Question: EDIT
Oh, and one more thing, longtitute works great, but when lattitute reached about 1.57 it flips over...

oh, only the rotation speed starts to build up when it makes more the one turn. guess have to reset the tempMouse after each rotation.
'''
private void mouseWheel(object sender, MouseWheelEventArgs e)
{
if (e.Delta < 0) { distance = distance - 0.5; } else { distance = distance + 0.5; }
Point3D position = new Point3D
(
Math.Cos(longitude) * Math.Cos(latitude) * distance,
Math.Sin(latitude) * distance,
Math.Sin(longitude) * Math.Cos(latitude) * distance
);
_perspectiveCamera.Position = position;
}
private void mouseMove(object sender, MouseEventArgs e)
{
if ( e.LeftButton == MouseButtonState.Pressed )
{
if (isLeftDown == false)
{
isLeftDown = true;
tempMouseX = this.PointToScreen(Mouse.GetPosition(this)).X;
tempMouseY = this.PointToScreen(Mouse.GetPosition(this)).Y;
}
else
{
double currentDelataX = tempMouseX - this.PointToScreen(Mouse.GetPosition(this)).X;
double currentDelataY = tempMouseY - this.PointToScreen(Mouse.GetPosition(this)).Y;
longitude = longitude - currentDelataX / 5000;
latitude = latitude - currentDelataY / 5000;
Point3D objectPosition = new Point3D(0, 0, 0);
Point3D position = new Point3D
(
Math.Cos(longitude) * Math.Cos(latitude) * distance,
Math.Sin(latitude) * distance,
Math.Sin(longitude) * Math.Cos(latitude) * distance
);
_perspectiveCamera.Position = position;
Vector3D lookDirection = objectPosition - position;
_perspectiveCamera.LookDirection = lookDirection;
}
}
/////////////////////////////////////////
if (e.LeftButton == MouseButtonState.Released)
{
isLeftDown = false;
}
}
'''
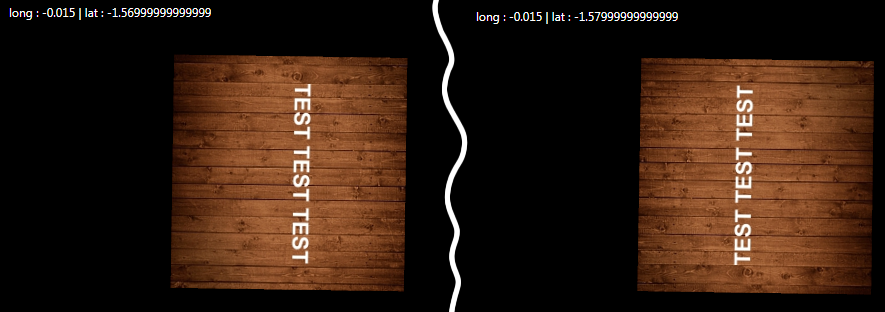
Answer: I think you want to move the camera on a sphere, rather than a plane as you are doing now.
Rather than storing the position of the camera in Euclidean coordinates, store it in spherical coordinates.
'''
double distance;
double latitude;
double longitude;
'''
In the mouse wheel handler, simply increase/decrease 'distance'.
In the mouse move handler, adjust 'latitude' proportional to the Y delta (you might want to limit it to +/-pi/2, so that you don't overshoot the poles), and 'longitude' proportional to the X delta.
To calculate your position, use something like this:
'''
Point3D position = new Point3D
(
Math.Cos(longitude) * Math.Cos(latitude) * distance,
Math.Sin(latitude) * distance,
Math.Sin(longitude) * Math.Cos(latitude) * distance
);
// This line is just a simplified version of your LookDirection calculation
Vector3D lookDirection = objectPosition - position;
'''